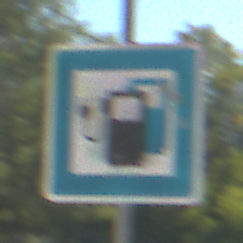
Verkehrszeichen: LadestationFuerElektrofahrzeuge
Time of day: Midday
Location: Outdoor (Nature)
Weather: Clear
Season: Summer
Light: Natural